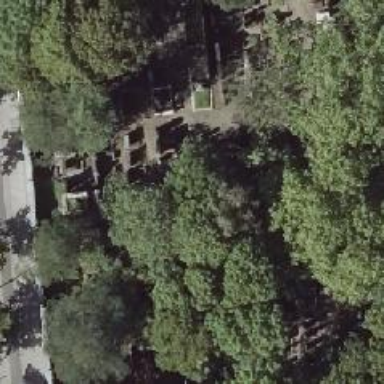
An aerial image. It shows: View of cemetery with graves.